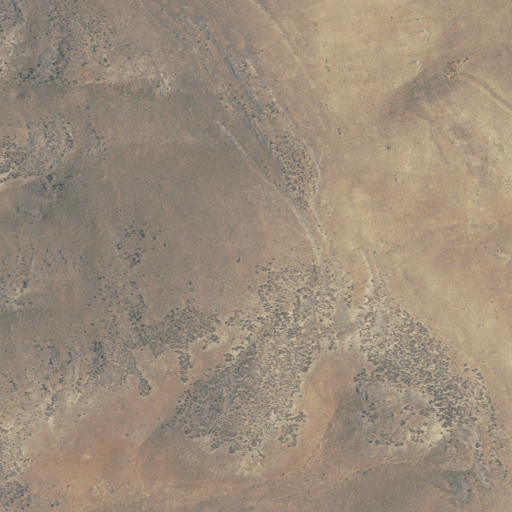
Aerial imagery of mountain in Utah named Engineer Mountain containing only shrub